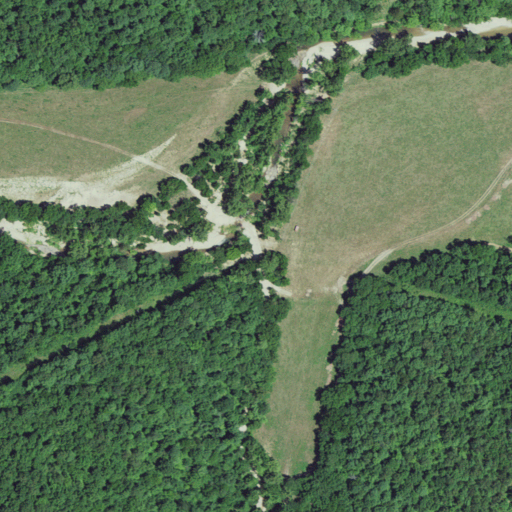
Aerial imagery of valley in Missouri named Jacks Fork Hollow containing deciduous forest, pasture, mixed forest, shrub, and open development